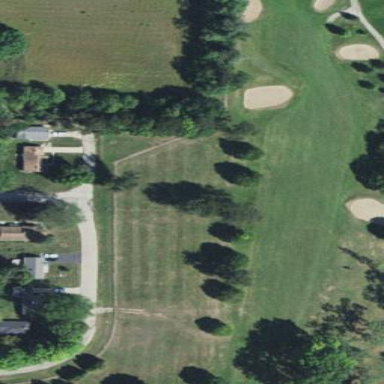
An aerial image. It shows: Rough grassy area used for golf.